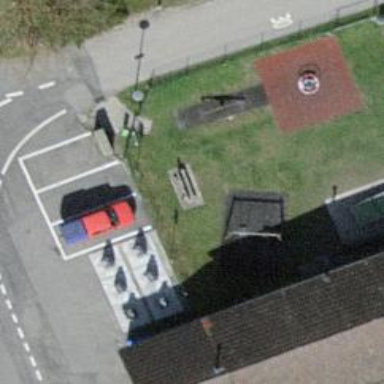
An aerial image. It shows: Bench.